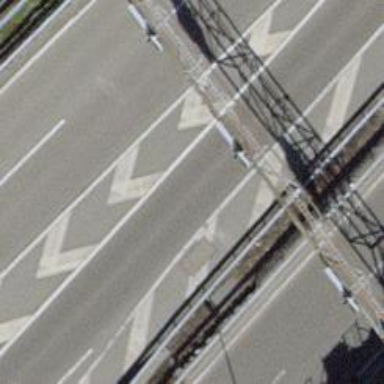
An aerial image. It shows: Asphalt motorway link.